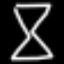
Label: hourglass